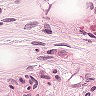
Metastatic tissue present: yes